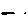
Label: line